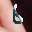
Label: 6